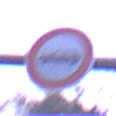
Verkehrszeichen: VerbotPersonenkraftwagen
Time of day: Night
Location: Outdoor (Suburban)
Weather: PartlyCloudy
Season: NotSpecified
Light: Artificial